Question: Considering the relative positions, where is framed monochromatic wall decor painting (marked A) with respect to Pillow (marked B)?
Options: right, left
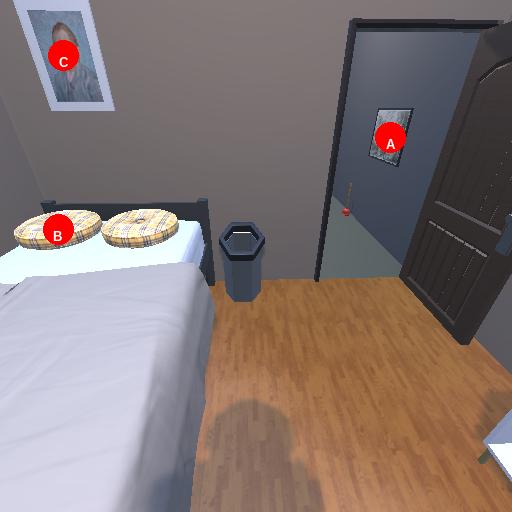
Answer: right